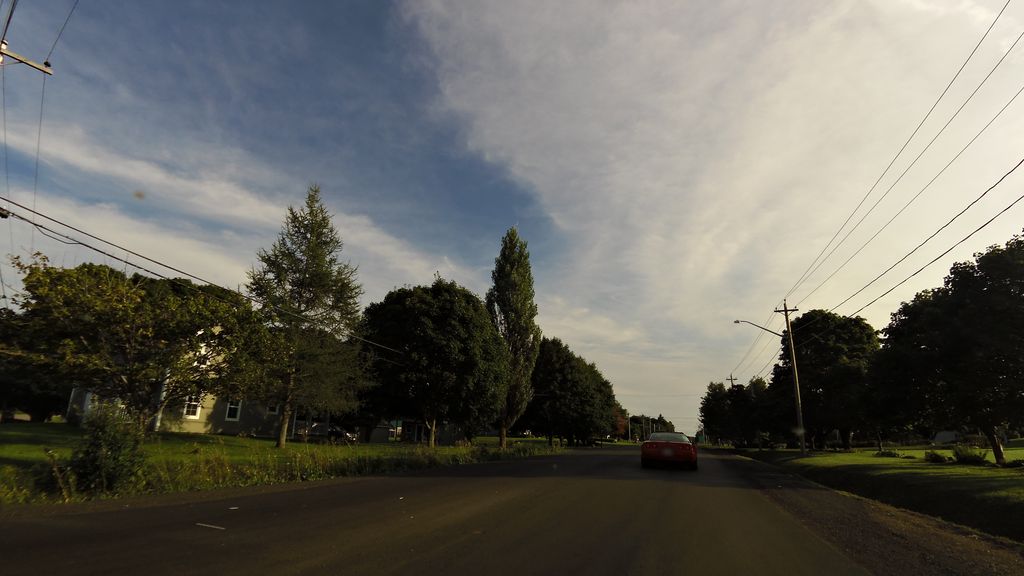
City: charlottetown